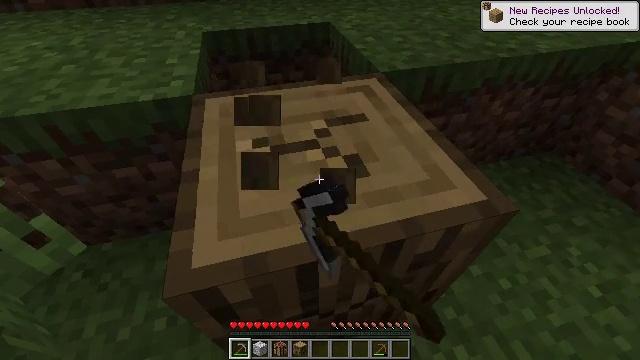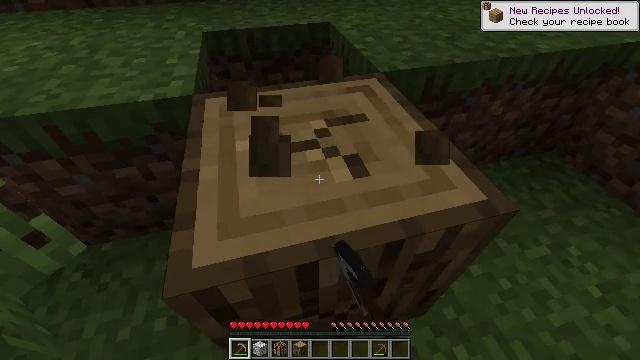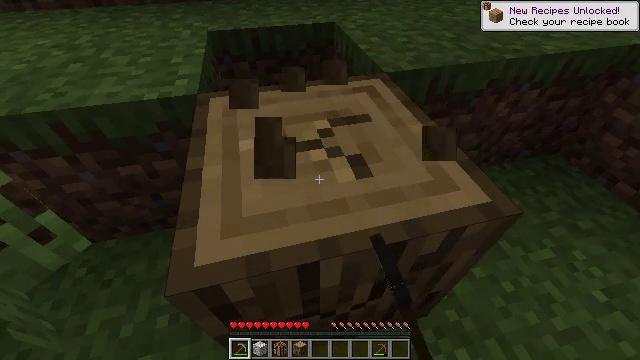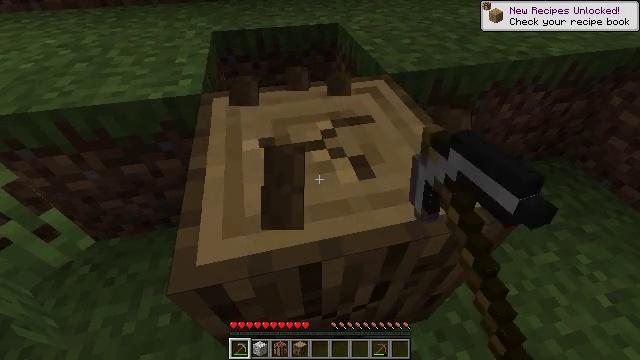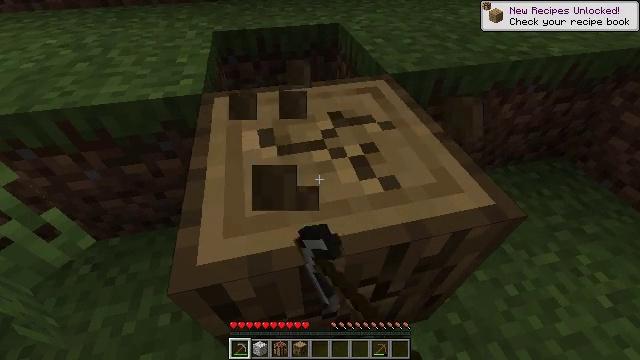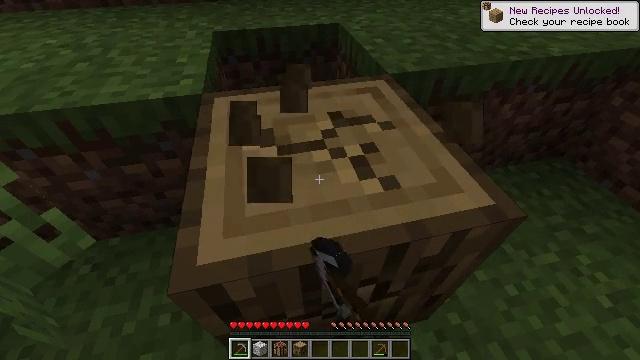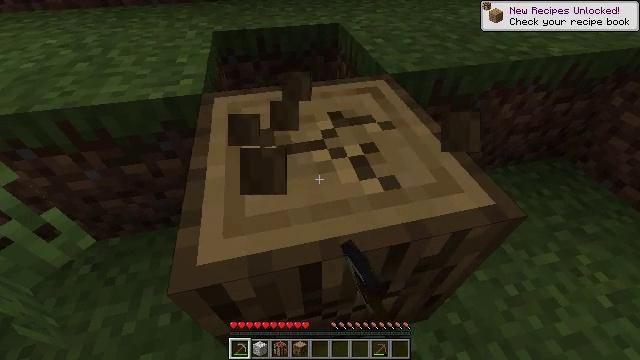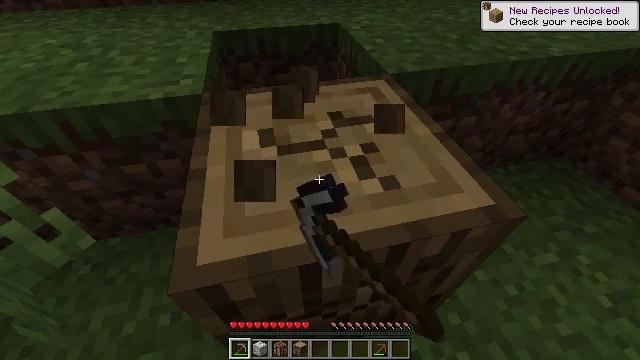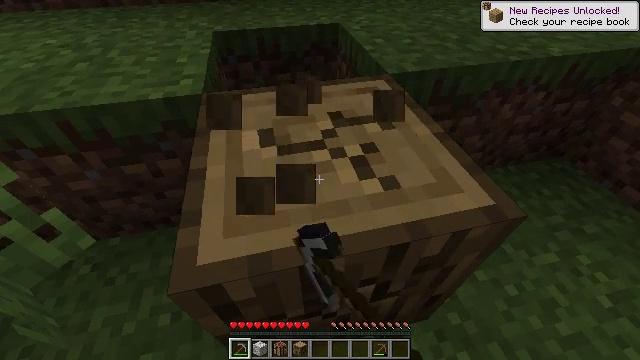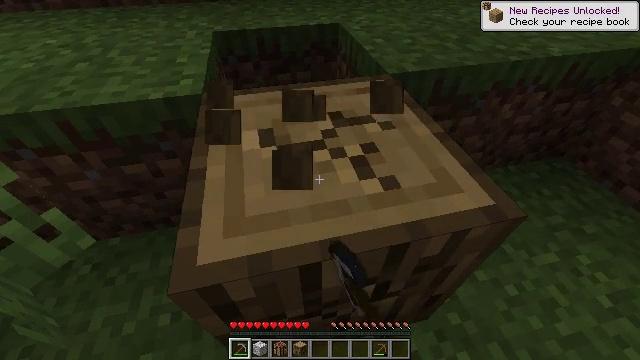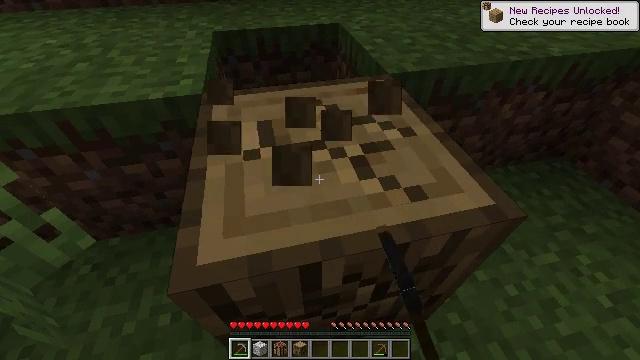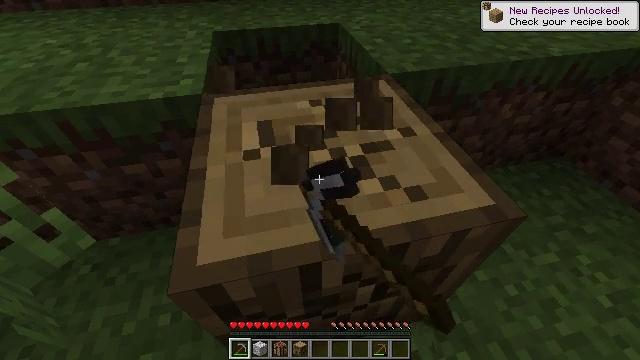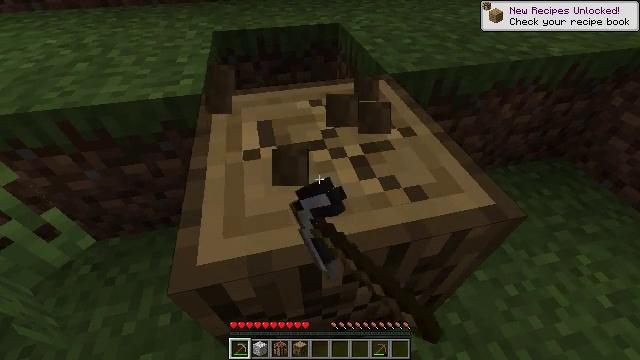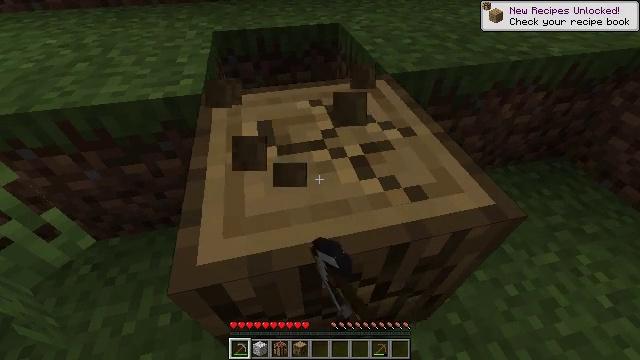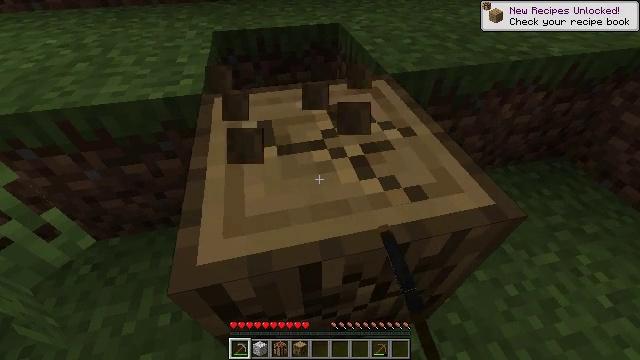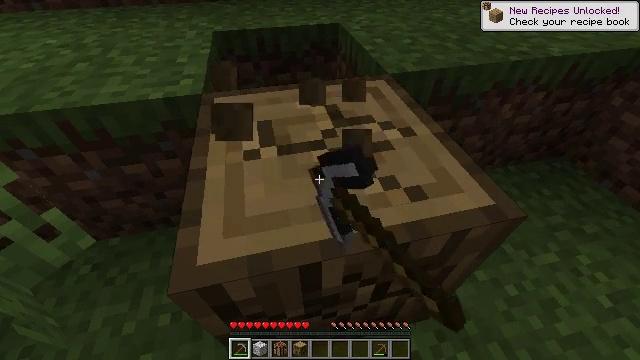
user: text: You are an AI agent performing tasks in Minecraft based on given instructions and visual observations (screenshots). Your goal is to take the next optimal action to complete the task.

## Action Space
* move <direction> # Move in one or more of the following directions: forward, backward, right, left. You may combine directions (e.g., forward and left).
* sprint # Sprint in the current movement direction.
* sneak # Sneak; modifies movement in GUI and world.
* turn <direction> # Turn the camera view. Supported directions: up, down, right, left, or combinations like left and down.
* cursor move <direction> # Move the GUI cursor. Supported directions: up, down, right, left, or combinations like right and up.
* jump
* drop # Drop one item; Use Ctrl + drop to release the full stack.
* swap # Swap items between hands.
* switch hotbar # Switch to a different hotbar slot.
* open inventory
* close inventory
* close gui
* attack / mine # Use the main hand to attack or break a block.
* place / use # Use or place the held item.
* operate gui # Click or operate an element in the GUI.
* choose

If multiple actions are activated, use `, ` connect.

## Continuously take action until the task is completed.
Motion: motion action
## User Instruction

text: Cut down the tree and harvest oak logs.
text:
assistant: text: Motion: attack / mine
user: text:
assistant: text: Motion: attack / mine
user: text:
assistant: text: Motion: attack / mine
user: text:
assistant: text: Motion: attack / mine
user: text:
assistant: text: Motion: attack / mine
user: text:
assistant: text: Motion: attack / mine
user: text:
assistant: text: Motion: attack / mine
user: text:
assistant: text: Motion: attack / mine
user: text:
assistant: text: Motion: attack / mine
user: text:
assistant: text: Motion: attack / mine
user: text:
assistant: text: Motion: attack / mine
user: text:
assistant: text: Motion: attack / mine
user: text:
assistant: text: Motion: attack / mine
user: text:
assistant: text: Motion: attack / mine
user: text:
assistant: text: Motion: attack / mine
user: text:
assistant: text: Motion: attack / mine
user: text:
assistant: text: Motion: attack / mine
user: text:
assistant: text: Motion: attack / mine
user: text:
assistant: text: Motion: attack / mine
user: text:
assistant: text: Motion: attack / mine
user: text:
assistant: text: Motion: attack / mine
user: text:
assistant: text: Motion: attack / mine
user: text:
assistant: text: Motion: attack / mine
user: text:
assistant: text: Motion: attack / mine
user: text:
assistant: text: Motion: attack / mine
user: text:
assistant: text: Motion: attack / mine
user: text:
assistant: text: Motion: attack / mine
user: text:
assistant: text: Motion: attack / mine
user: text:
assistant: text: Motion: attack / mine
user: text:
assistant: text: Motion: attack / mine